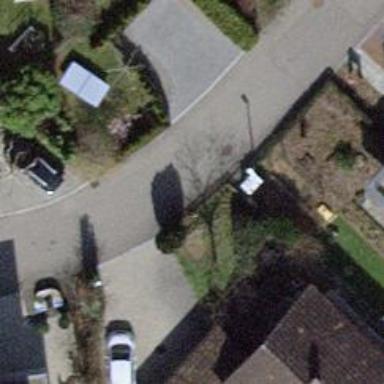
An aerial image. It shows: Residential road with asphalt surface and no sidewalks.